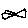
Label: fish